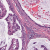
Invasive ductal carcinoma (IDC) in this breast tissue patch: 1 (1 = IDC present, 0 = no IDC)